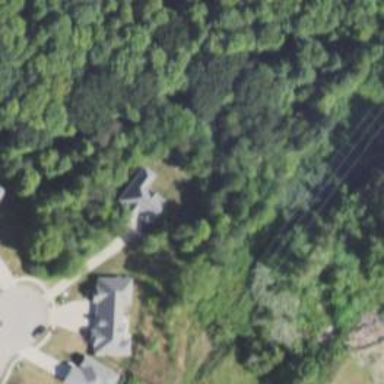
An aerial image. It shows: Driveway.